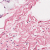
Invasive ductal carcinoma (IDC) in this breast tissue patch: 0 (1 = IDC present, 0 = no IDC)